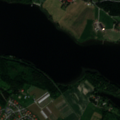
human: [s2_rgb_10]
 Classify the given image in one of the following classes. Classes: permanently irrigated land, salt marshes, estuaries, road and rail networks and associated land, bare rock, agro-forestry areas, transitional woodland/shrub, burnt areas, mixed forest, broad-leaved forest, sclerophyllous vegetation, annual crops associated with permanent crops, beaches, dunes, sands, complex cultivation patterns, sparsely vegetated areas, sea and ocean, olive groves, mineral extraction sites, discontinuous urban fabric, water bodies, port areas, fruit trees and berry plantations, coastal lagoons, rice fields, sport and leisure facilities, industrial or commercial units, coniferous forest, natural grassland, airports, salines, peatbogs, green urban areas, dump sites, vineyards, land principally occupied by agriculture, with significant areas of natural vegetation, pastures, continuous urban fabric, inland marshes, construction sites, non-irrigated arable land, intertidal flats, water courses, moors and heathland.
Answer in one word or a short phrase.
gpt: discontinuous urban fabric, non-irrigated arable land, land principally occupied by agriculture, with significant areas of natural vegetation, coniferous forest, water bodies